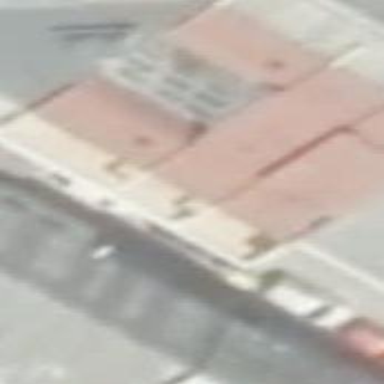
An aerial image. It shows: Part of building.